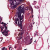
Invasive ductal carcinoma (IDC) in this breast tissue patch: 0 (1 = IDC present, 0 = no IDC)